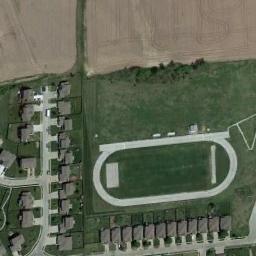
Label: ground_track_field